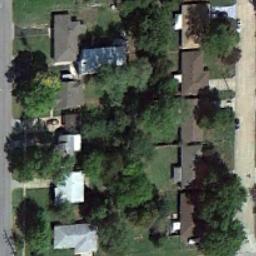
Label: residential